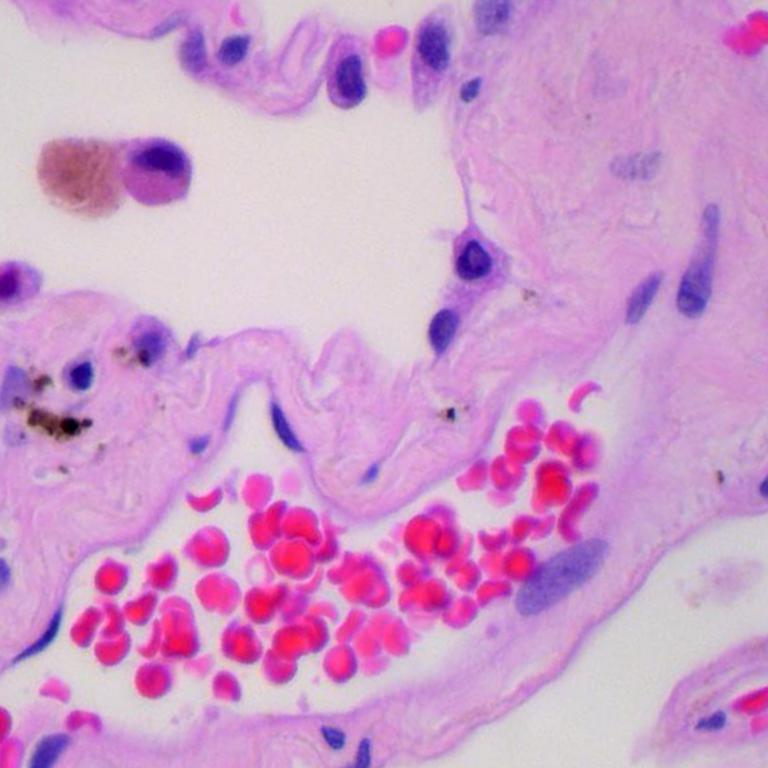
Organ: lung
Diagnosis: benign